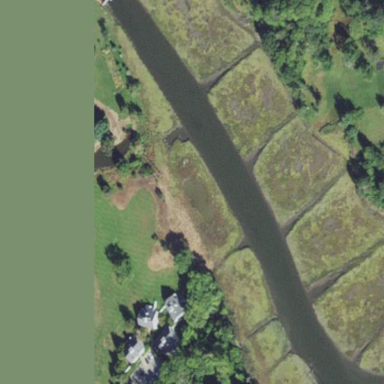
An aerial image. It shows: Marshy wetland area.